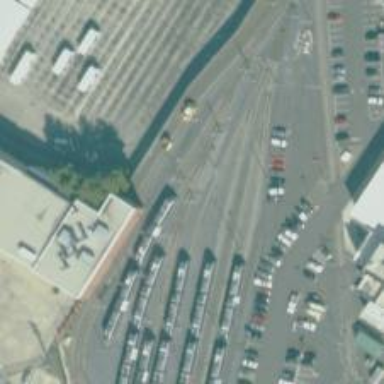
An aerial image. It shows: Light rail service yard with electrified contact lines.